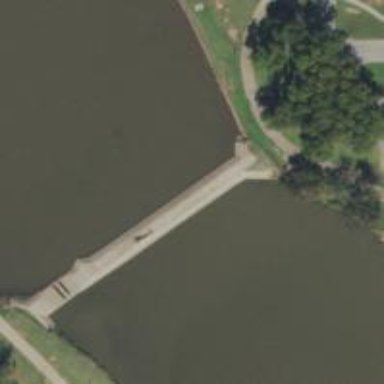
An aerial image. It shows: Dam along waterway.